Here is a 2-D grayscale rendering of raw bearing vibration samples (signal-to-image). Determine the bearing's health state. Answer with exactly one of: normal, inner_race, outer_race, ball.
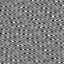
Answer: outer_race